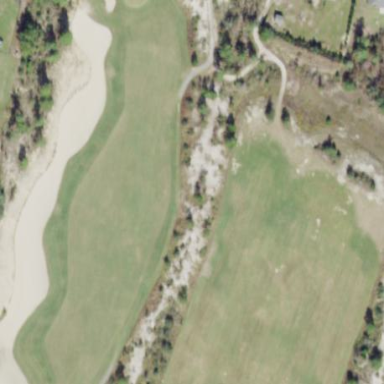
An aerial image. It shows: Area with grass used as rough in golf course.